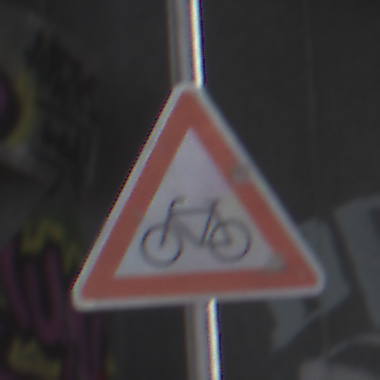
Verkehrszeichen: RadverkehrRechts
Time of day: Midday
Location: Roofed (Special)
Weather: Overcast
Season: NotSpecified
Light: Natural